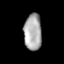
Tissue: prostate
Cell type: T cells
Senescence score: 0.3585
Nuclear area (px): 629
Mean DAPI intensity: 170.944